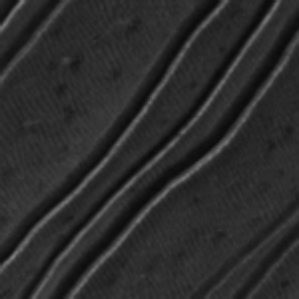
Label: frost